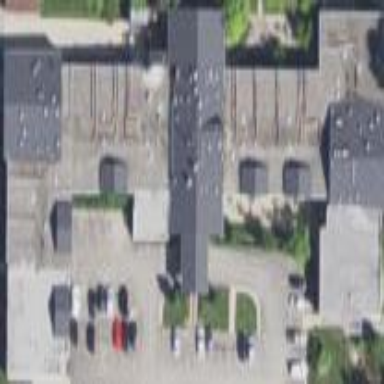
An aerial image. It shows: Building.